Field crop: maize
Growth stage: 2
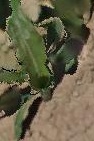
Species: maize